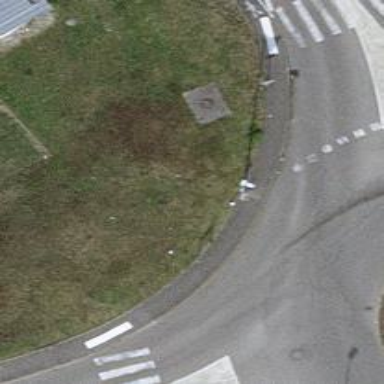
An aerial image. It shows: Asphalt sidewalk along the footway.